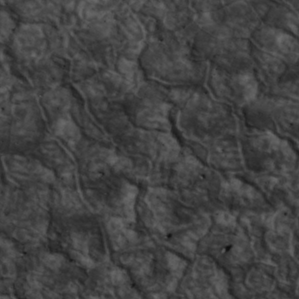
Label: non_frost